Field crop: tomato
Growth stage: 2
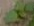
Species: solanum